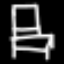
Label: chair